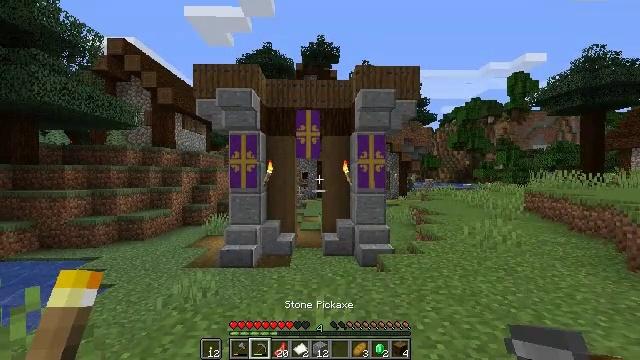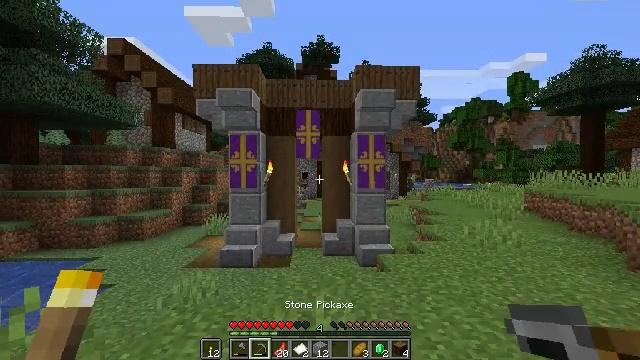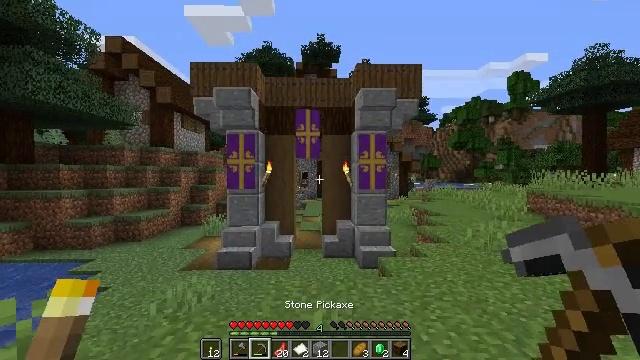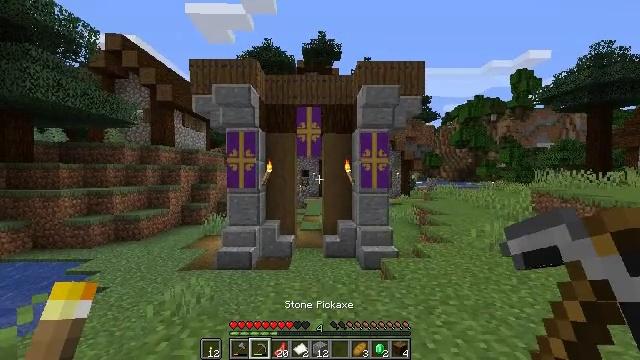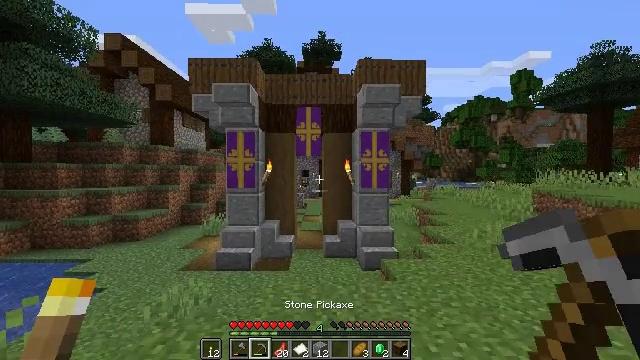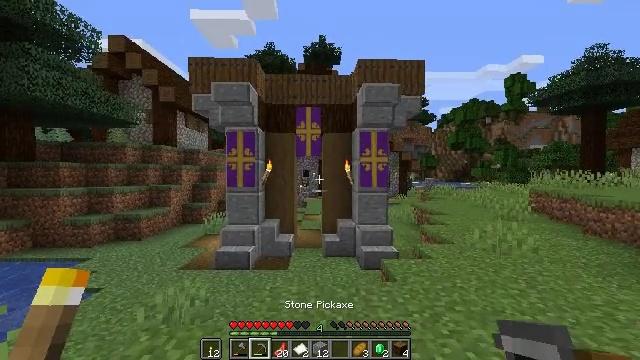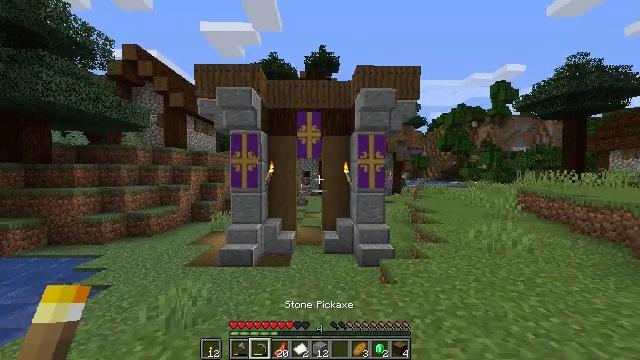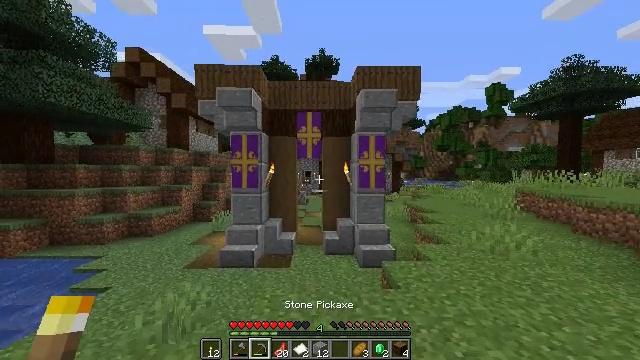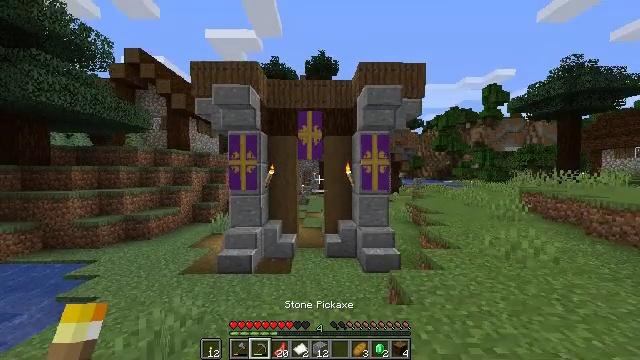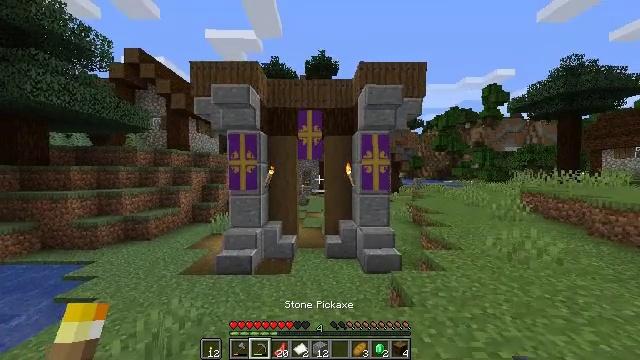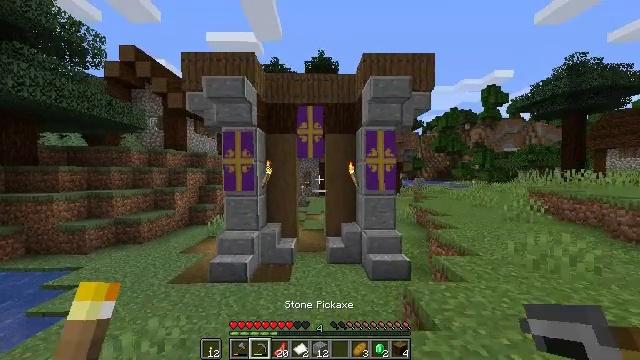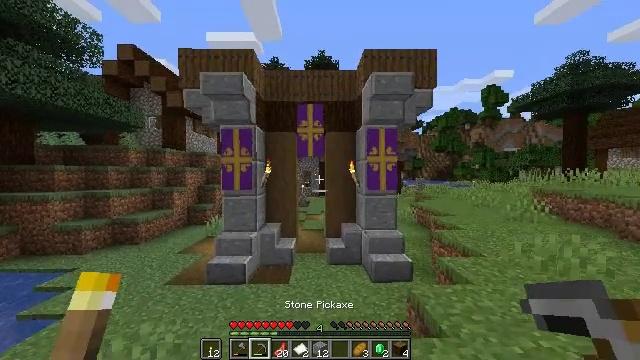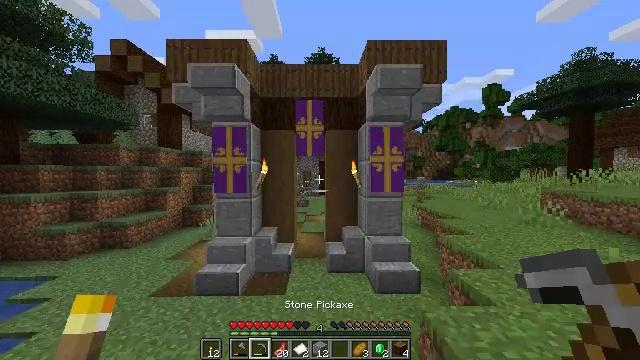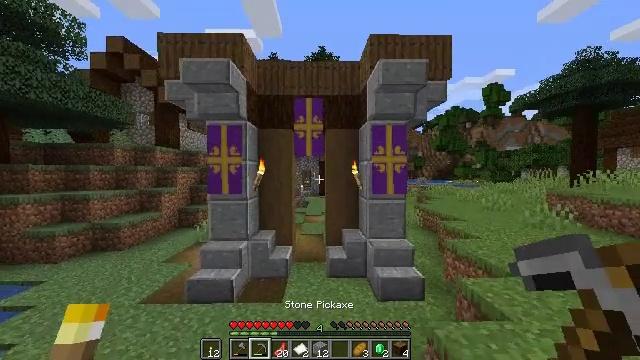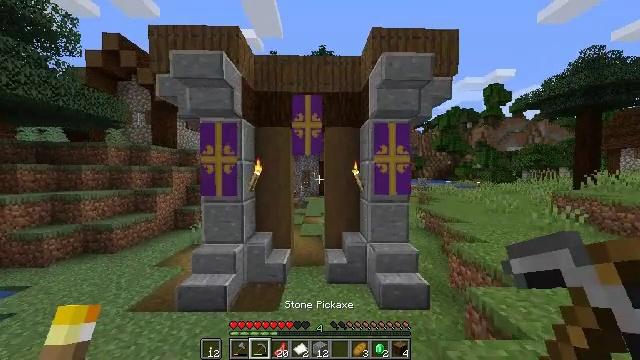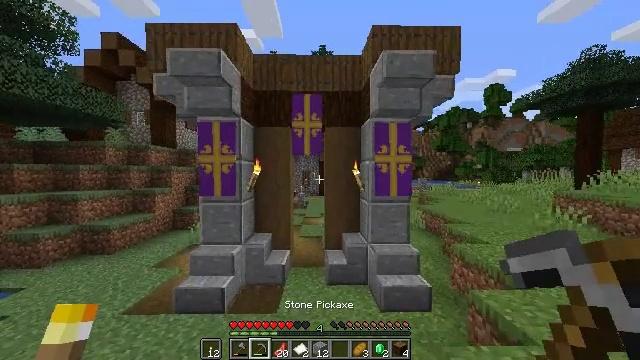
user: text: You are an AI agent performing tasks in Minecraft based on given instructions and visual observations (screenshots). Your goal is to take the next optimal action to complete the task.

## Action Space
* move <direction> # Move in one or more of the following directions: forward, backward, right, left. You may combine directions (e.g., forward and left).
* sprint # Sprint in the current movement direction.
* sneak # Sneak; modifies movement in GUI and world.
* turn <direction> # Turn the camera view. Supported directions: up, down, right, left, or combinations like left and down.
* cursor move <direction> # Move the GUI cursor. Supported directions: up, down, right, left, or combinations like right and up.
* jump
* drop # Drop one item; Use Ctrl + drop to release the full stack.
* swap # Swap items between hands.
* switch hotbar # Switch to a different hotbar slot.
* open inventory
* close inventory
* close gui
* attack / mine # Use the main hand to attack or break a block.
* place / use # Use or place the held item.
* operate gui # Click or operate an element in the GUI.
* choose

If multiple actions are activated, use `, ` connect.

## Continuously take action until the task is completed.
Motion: motion action
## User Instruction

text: Gather materials by mining polished andesite stairs.
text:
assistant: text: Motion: move forward
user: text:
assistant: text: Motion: move forward
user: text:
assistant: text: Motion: no_op
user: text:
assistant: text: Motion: move forward
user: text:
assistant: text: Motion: move forward
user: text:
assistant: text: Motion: move forward
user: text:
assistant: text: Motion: move forward
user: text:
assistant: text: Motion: move forward
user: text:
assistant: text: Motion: move forward
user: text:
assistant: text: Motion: move forward
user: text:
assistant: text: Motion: move forward
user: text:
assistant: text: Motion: move forward
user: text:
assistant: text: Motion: move forward
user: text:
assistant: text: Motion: move forward
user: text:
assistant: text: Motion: move forward
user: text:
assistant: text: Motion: move forward, turn left and down
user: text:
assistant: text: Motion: move forward, turn left and down
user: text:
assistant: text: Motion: move forward, turn left and down
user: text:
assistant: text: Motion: move forward, turn left and down
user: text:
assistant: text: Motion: move forward, turn left and down
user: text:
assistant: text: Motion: move forward
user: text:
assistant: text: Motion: move forward
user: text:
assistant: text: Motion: move forward, turn left
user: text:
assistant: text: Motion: move forward
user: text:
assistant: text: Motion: move forward
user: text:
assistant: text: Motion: move forward, turn down, attack / mine
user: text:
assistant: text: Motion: turn down, attack / mine
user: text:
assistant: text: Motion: attack / mine
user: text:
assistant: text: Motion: attack / mine
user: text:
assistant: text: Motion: attack / mine